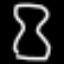
Label: hourglass